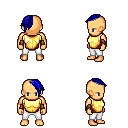
a pixel art fantasy rpg character, male body template, human, tanned skin, gold chest armor, white pants, blue long mohawk hairstyle, leather bracers, four views (front, back, left, right), 2x2 character sprite sheet, small pixel art, hard edges, no anti-aliasing